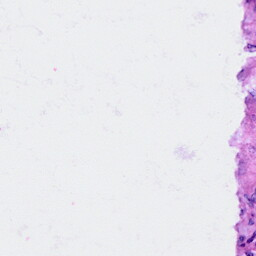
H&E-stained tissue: Cervix